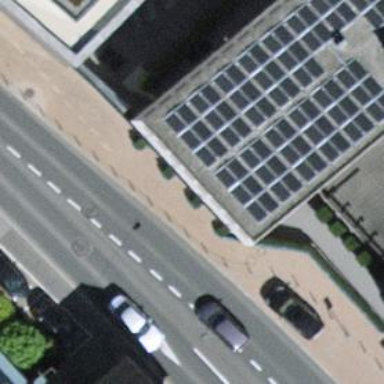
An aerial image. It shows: Bollard.